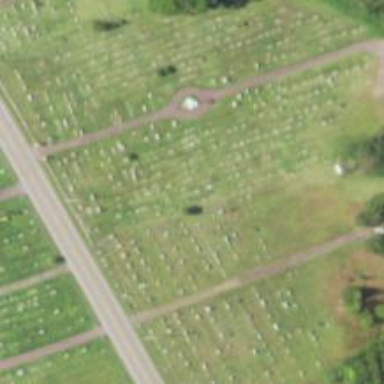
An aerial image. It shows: Cemetery.